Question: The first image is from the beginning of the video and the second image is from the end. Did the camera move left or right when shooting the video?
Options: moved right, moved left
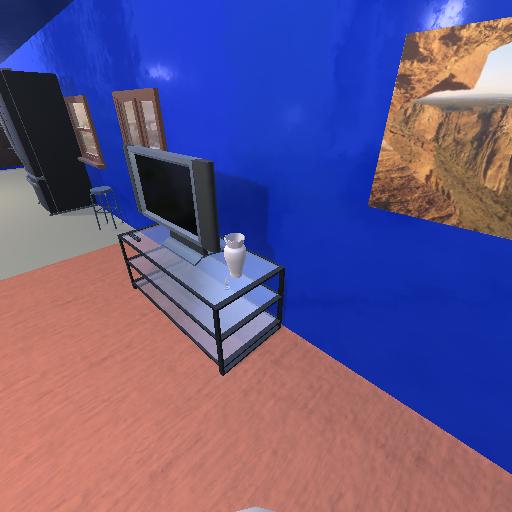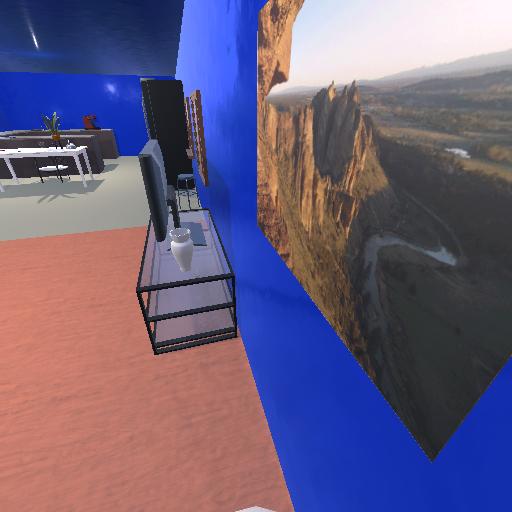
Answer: moved right